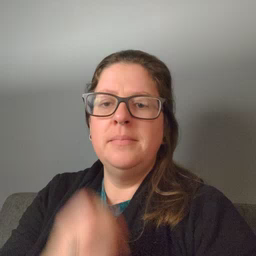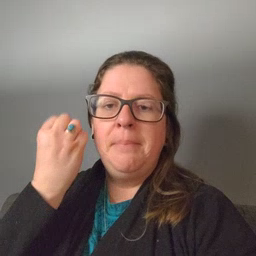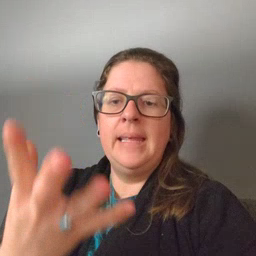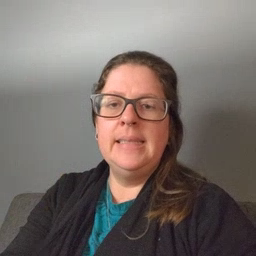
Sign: many